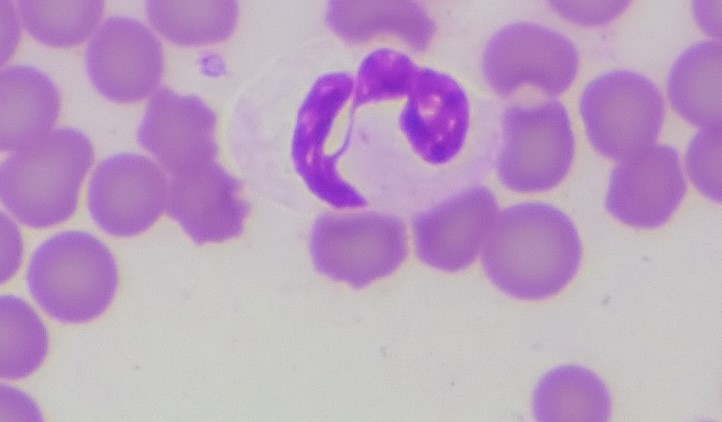
White blood cell type: Neutrophil